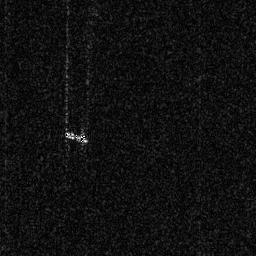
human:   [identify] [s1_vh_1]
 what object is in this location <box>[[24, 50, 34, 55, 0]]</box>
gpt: <ref>1 small ship at the left</ref>